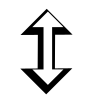
Cursor type: resize_n
OS/theme: linux-apple-cursor
Variant: white